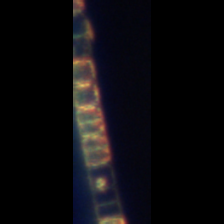
Taxon: Lauderia_Hemiaulus
Group: Diatoms